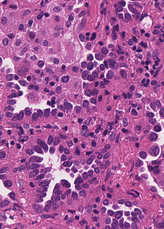
Tumor epithelial tissue: yes
Tumor-associated stroma tissue: yes
Normal tissue: no